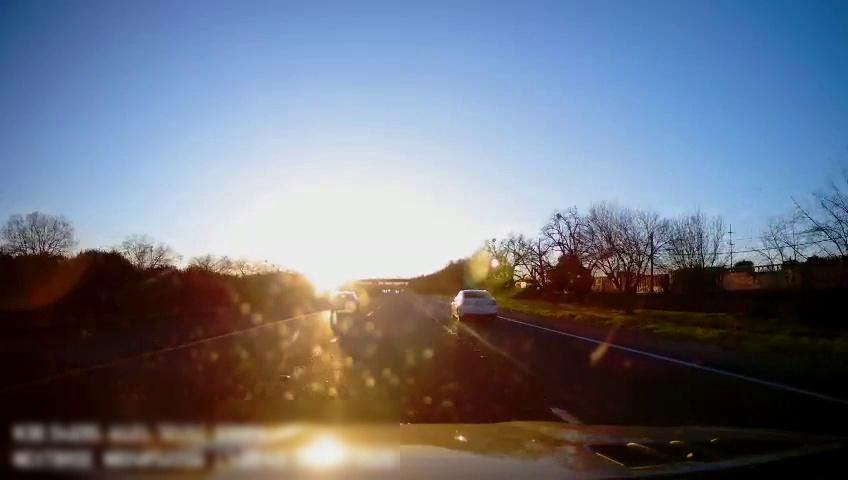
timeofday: Day
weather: Sunny
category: Drivable Space
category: Vehicles | Car
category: Vehicles | SUV
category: Lanes | Alternate Lane
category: Lanes | Current Lane
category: Lanes | Current Lane
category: Lanes | Alternate Lane
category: Traffic | Signs